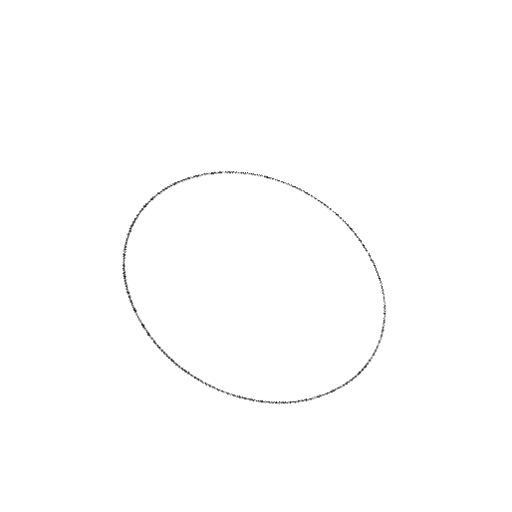
Crossing number: 0